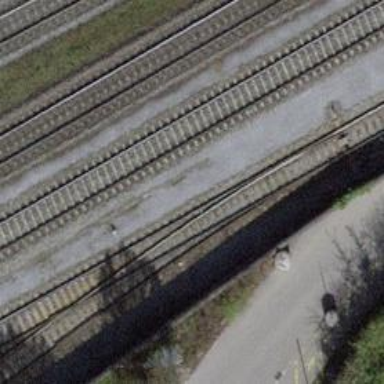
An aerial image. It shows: Railway switch.